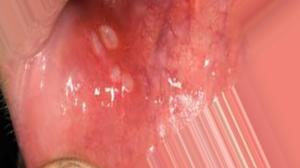
Condition: Mouth Ulcer